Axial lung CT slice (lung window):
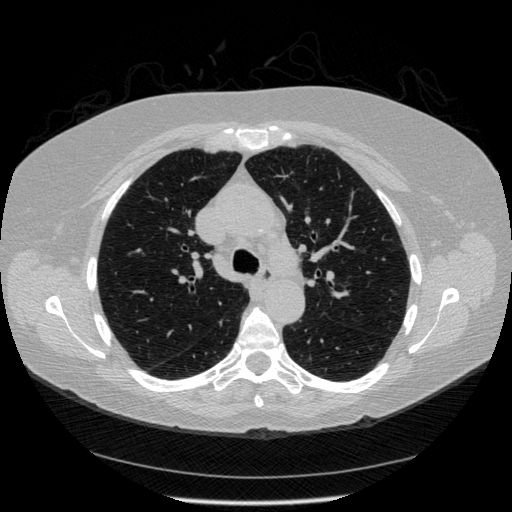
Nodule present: no